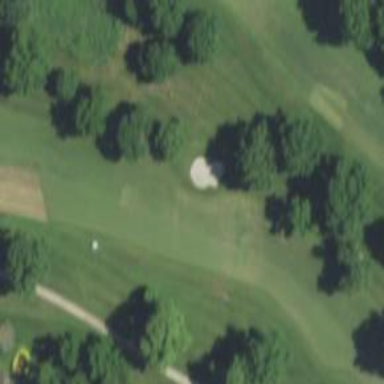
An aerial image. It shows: Golf hole.